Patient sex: M
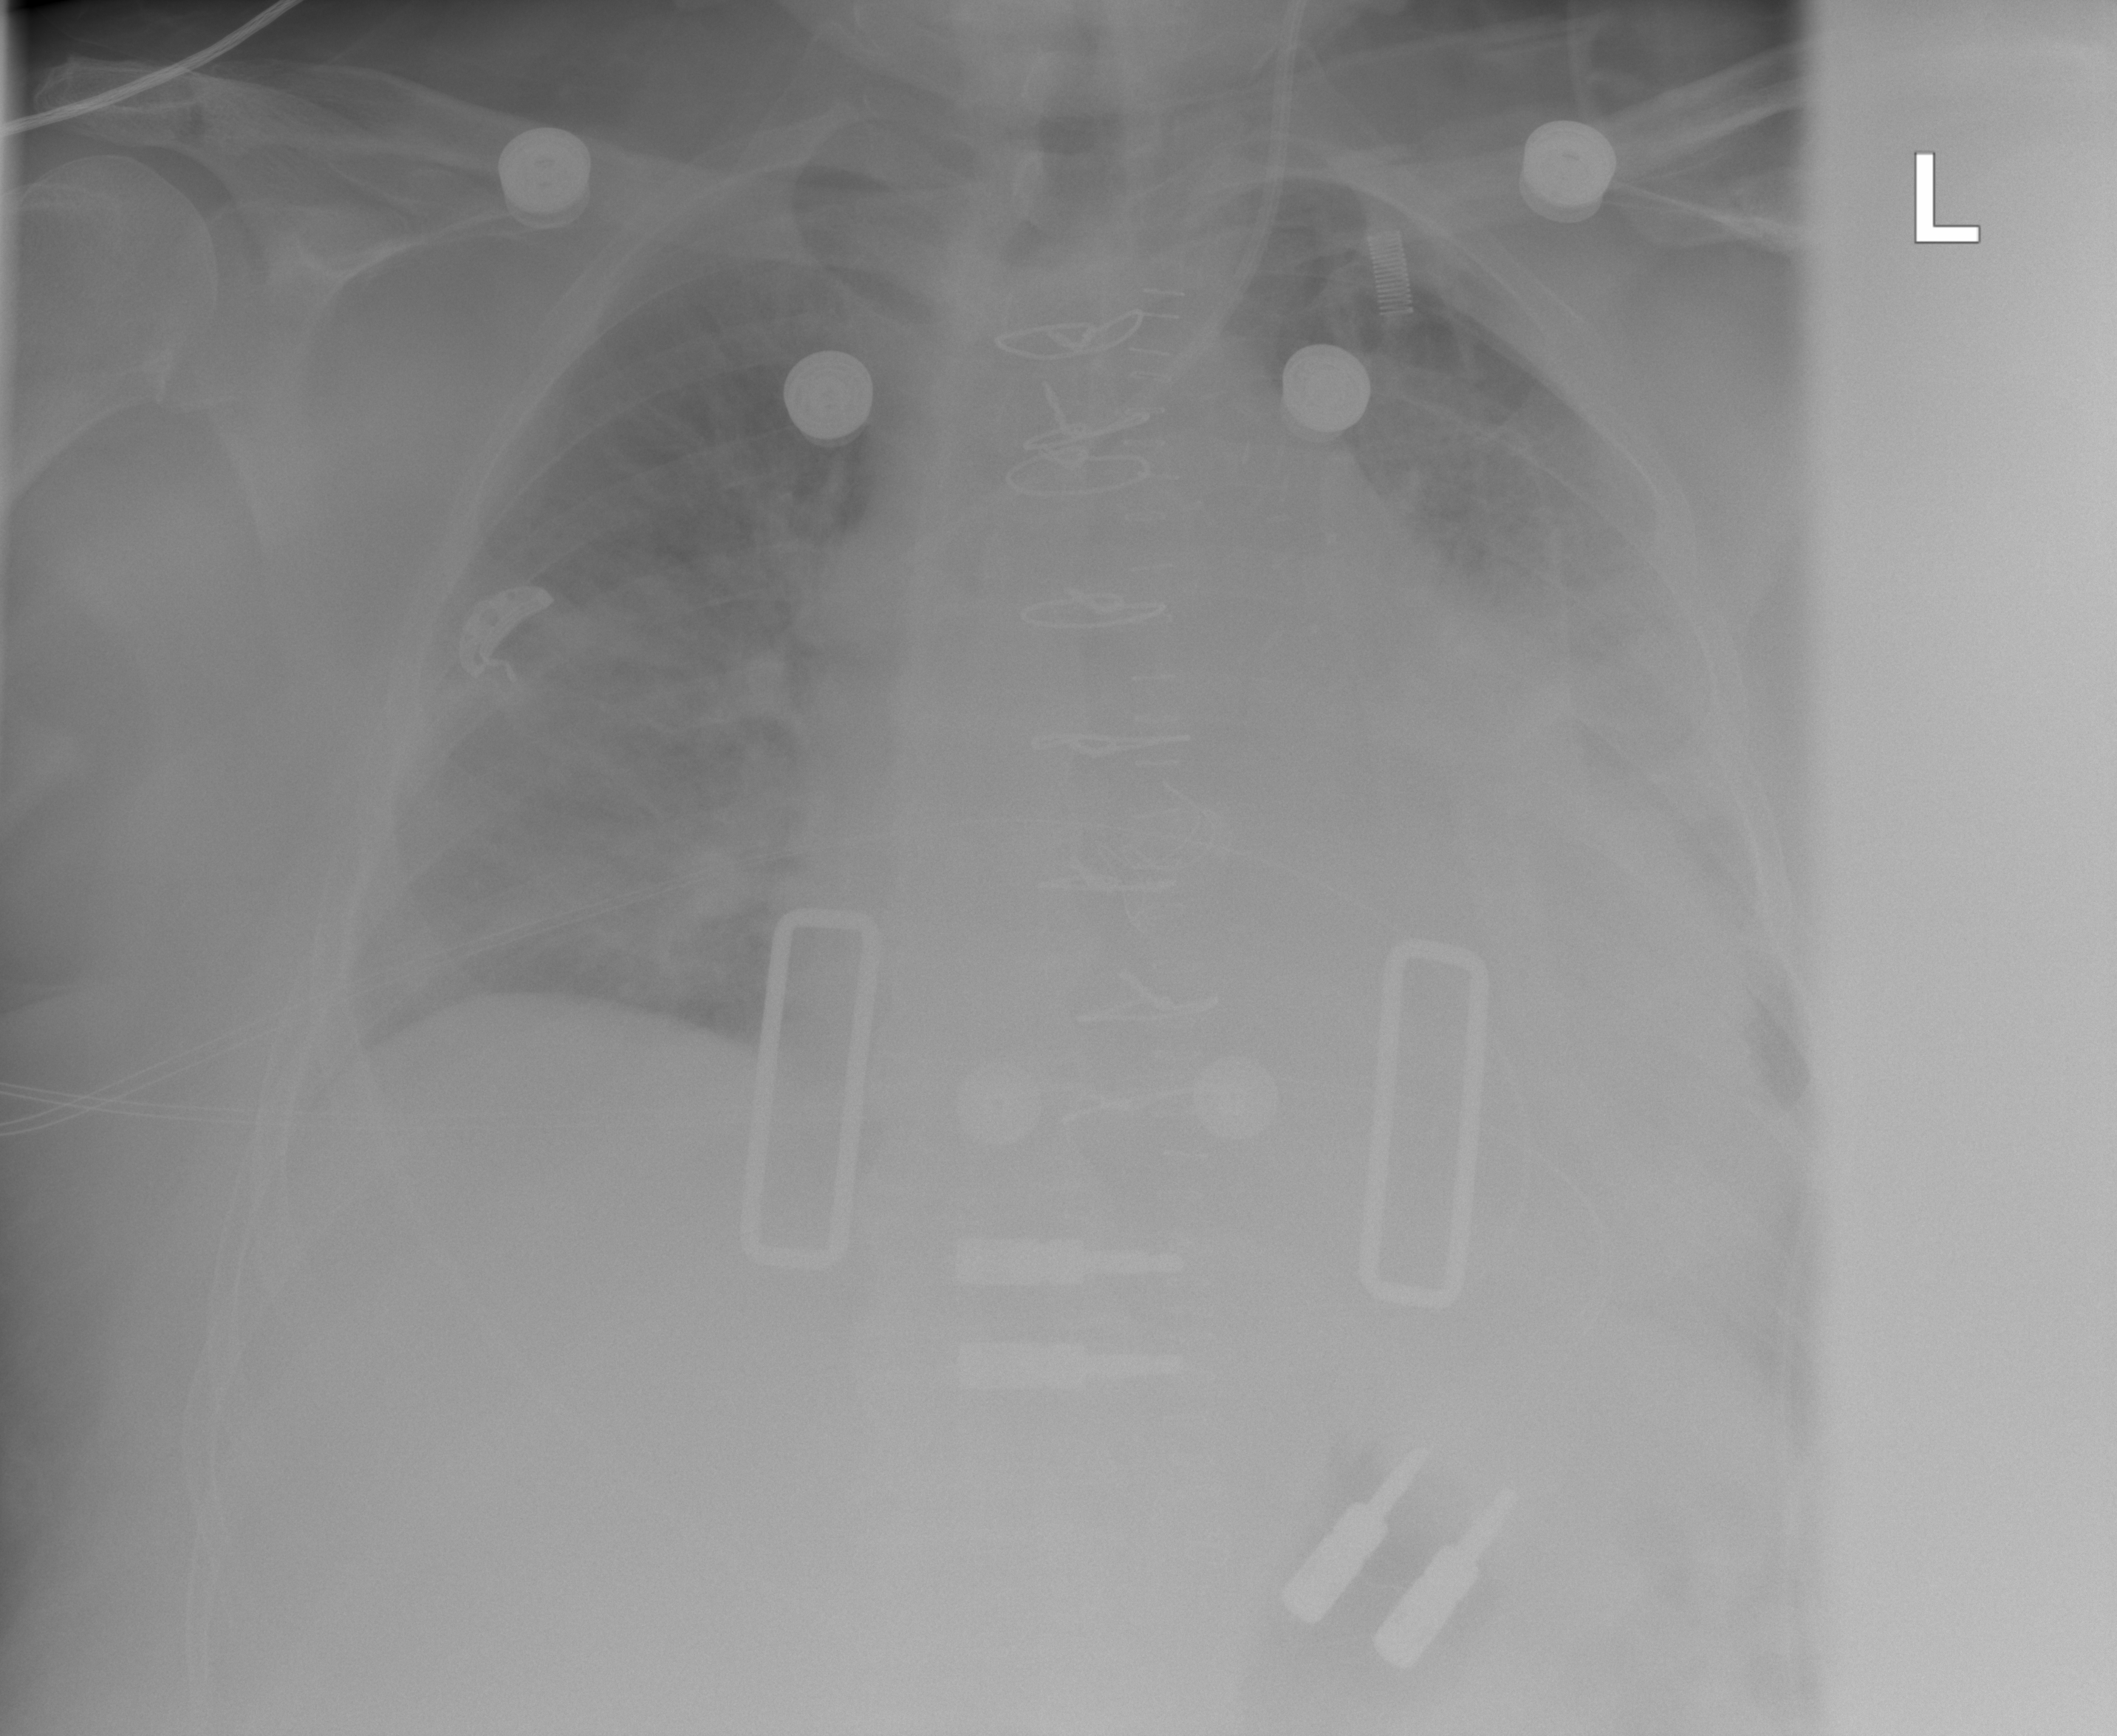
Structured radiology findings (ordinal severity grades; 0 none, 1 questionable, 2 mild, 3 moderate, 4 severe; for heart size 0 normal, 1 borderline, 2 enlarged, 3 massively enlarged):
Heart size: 3
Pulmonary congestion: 2
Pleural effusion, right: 1
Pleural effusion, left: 1
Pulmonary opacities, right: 1
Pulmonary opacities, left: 1
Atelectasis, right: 2
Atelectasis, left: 2